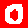
Digit: 0